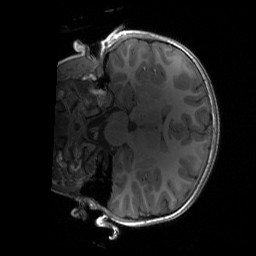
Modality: T1w
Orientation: coronal
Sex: male
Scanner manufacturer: siemens
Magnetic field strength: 3 T
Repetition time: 1.9 s
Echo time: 0.00243 s